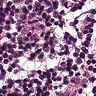
Metastatic tissue present: no